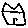
Label: house